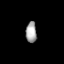
Tissue: prostate
Cell type: T cells
Senescence score: 0.2915
Nuclear area (px): 221
Mean DAPI intensity: 165.077